Question: Count the number of objects in the diagram.
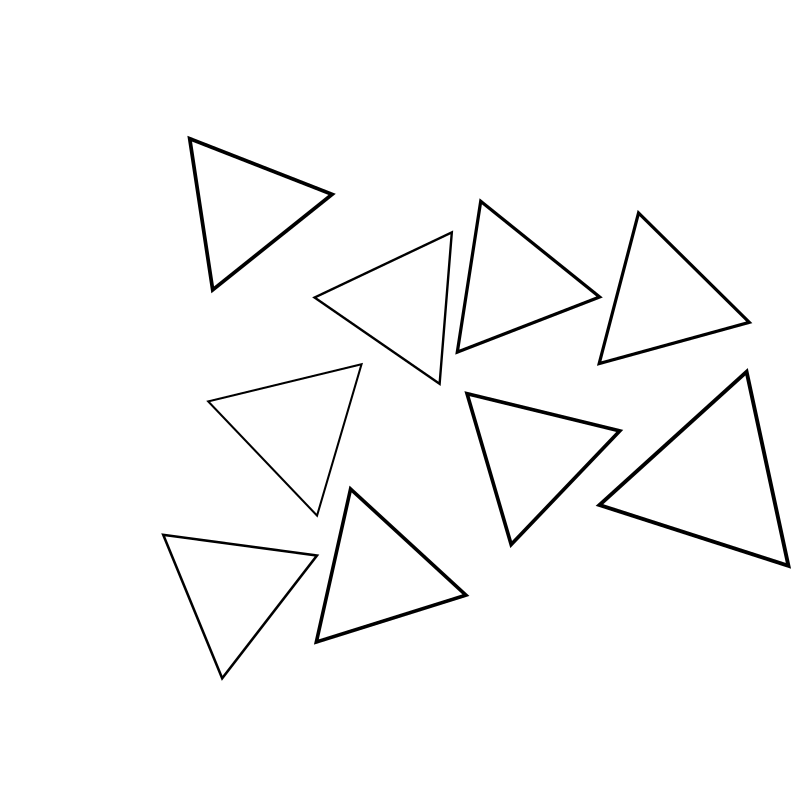
Answer: 9